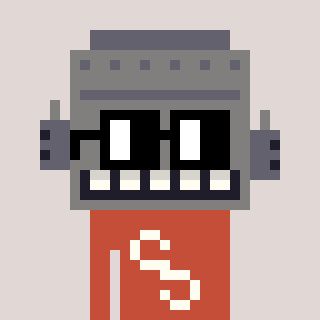
a pixel art character with square black glasses, a robot-shaped head and a rust-colored body on a warm background